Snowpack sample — Rabbit Ears Pass, Jackson County, Colorado, USA (12/17/25, 1:08 PM MST)
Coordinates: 40.387, -106.625
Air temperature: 34 °F
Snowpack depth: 46 cm
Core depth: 40 cm
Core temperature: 28.4 °F
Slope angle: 6°, slope face: 165°
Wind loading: medium
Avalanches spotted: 0
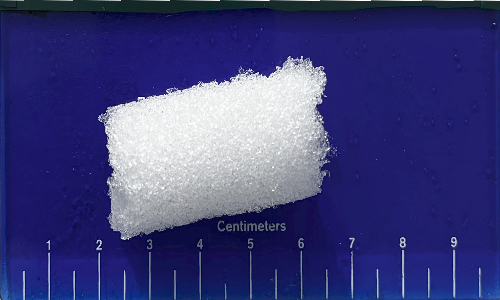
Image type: core
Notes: No avalanches spotted nearby, although collected in a meadowy area with minimal risk on this face of the pass.